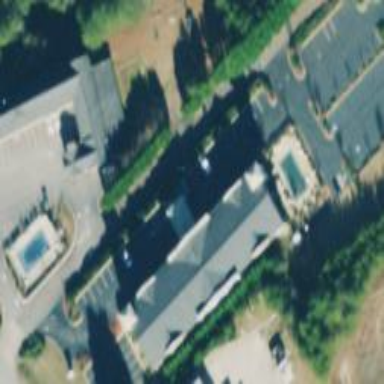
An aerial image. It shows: Gabled hotel building with dark grey roof.